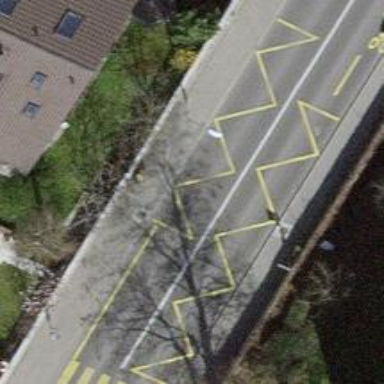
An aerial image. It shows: Tertiary road with asphalt surface and cycle lane.